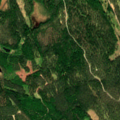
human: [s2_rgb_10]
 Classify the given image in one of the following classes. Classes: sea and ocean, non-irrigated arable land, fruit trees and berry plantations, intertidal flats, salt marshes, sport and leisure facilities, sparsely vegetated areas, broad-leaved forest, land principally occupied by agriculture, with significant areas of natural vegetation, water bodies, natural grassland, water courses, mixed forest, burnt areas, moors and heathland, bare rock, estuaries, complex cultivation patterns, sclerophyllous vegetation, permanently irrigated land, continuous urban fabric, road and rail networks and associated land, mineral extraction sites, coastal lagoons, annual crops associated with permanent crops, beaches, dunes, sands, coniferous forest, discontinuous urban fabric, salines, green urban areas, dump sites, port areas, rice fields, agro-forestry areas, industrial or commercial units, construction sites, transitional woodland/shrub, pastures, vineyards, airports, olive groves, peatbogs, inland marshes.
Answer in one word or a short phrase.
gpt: coniferous forest, mixed forest, transitional woodland/shrub